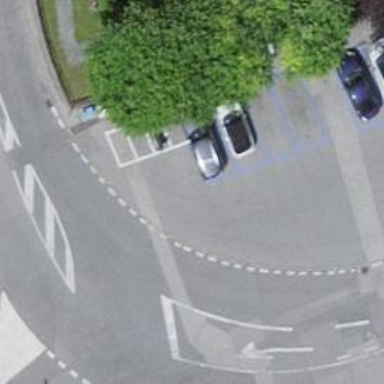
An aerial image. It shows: Motorcycle parking area with asphalt surface.